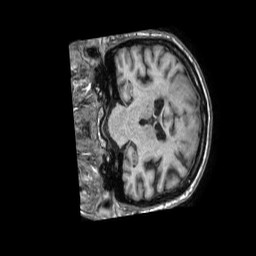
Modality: T1w
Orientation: coronal
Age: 78
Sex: female
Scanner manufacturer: philips
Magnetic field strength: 1.5 T
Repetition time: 0.007247 s
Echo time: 0.003285 s